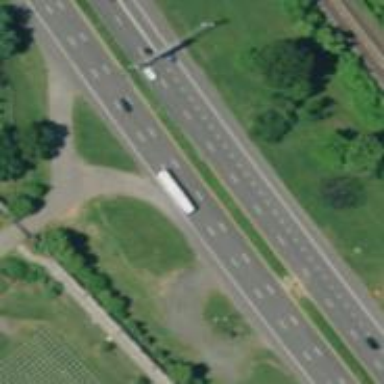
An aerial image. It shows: Trunk highway with expressway features.